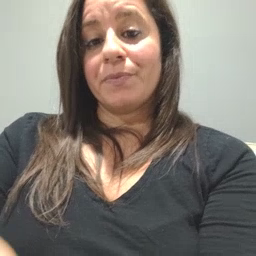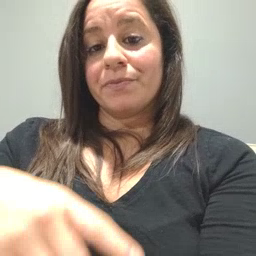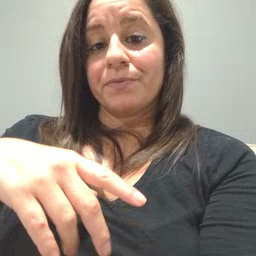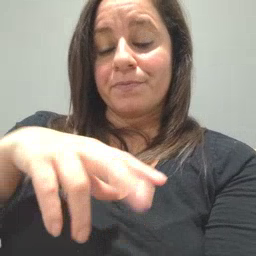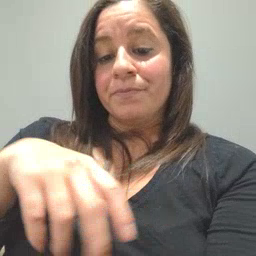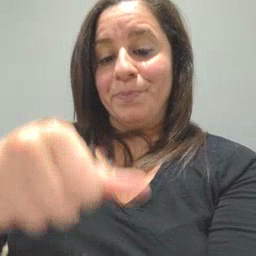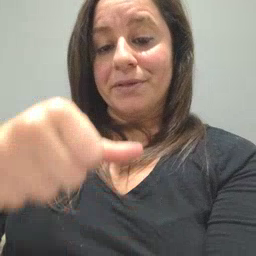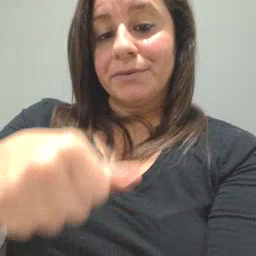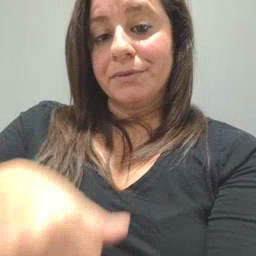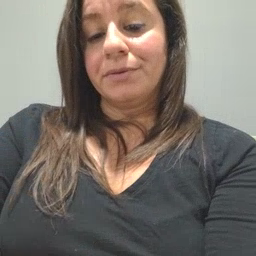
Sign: puzzle